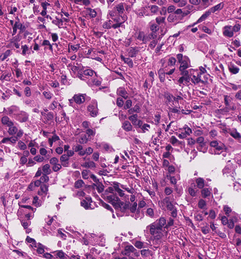
Tumor epithelial tissue: yes
Tumor-associated stroma tissue: yes
Normal tissue: no